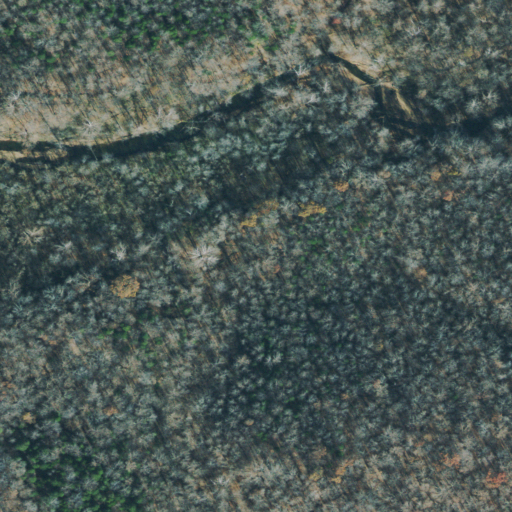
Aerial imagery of valley in Tennessee named Griffen Hollow containing deciduous forest, mixed forest, and open development